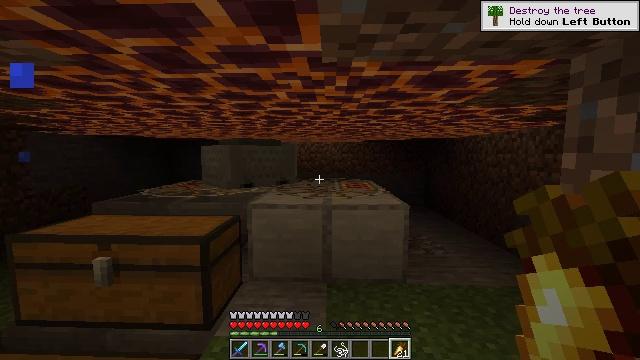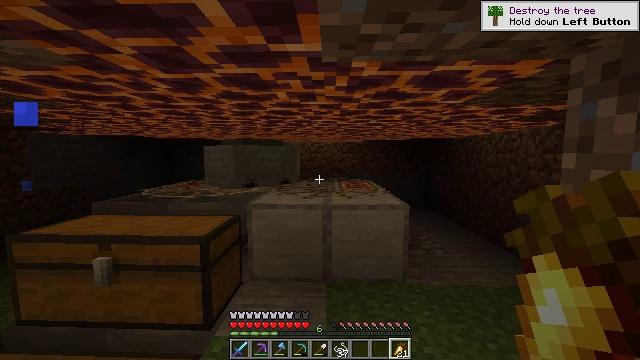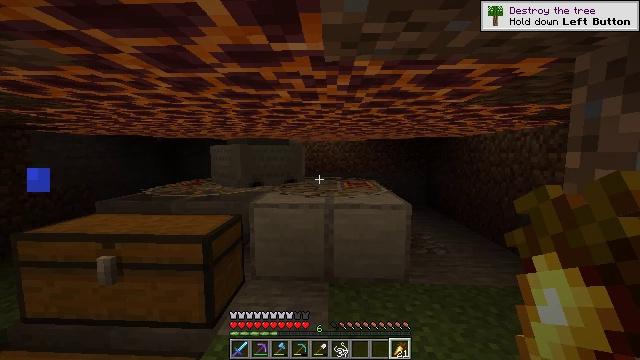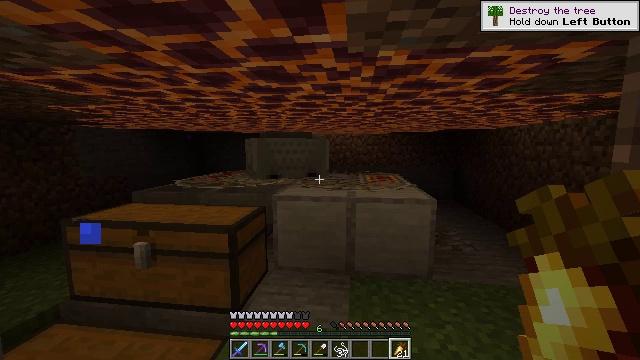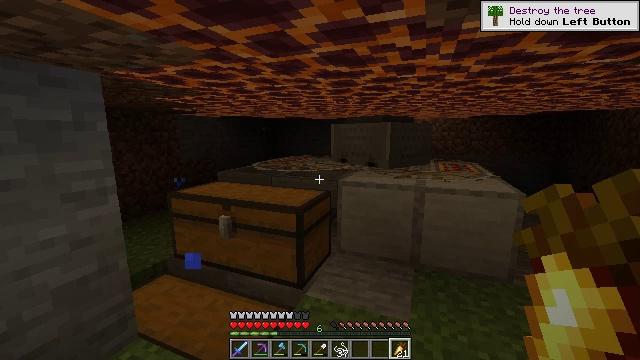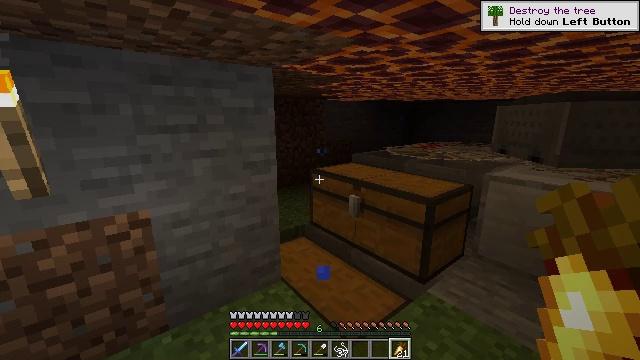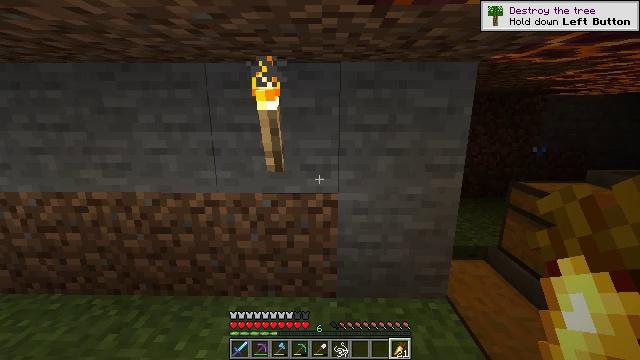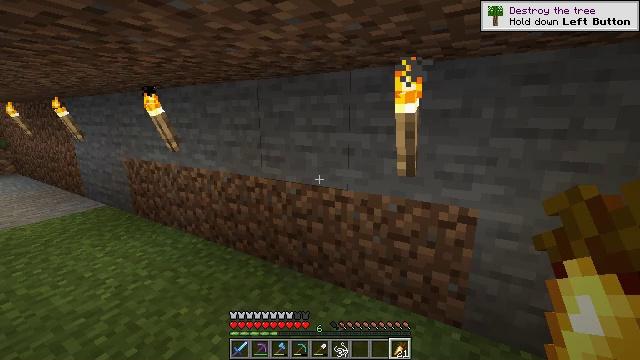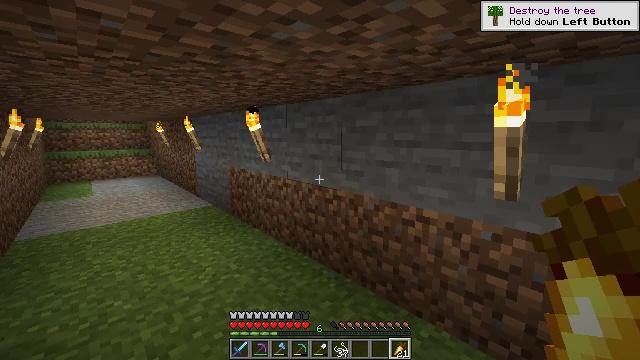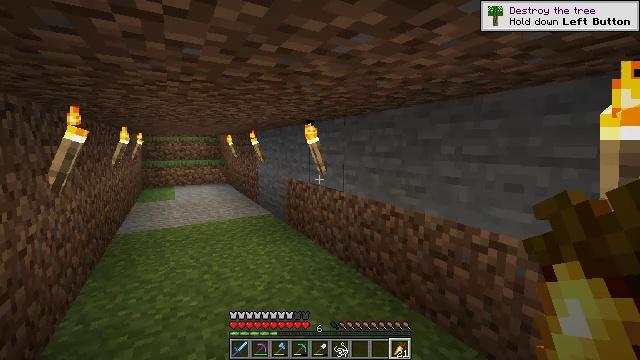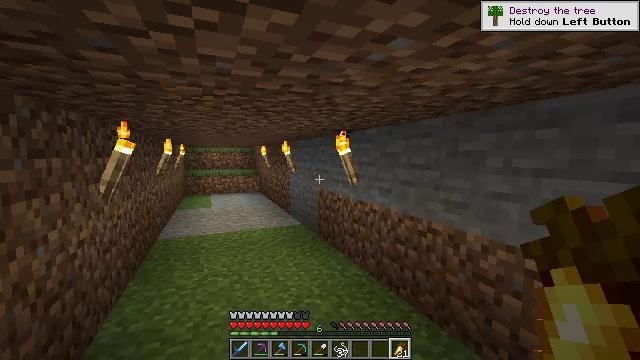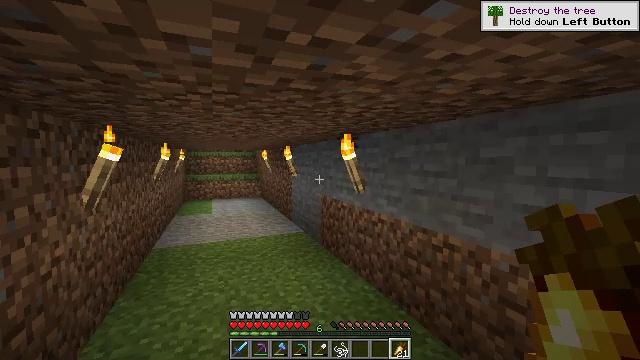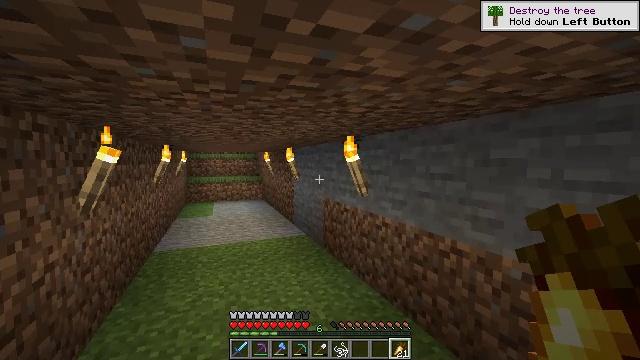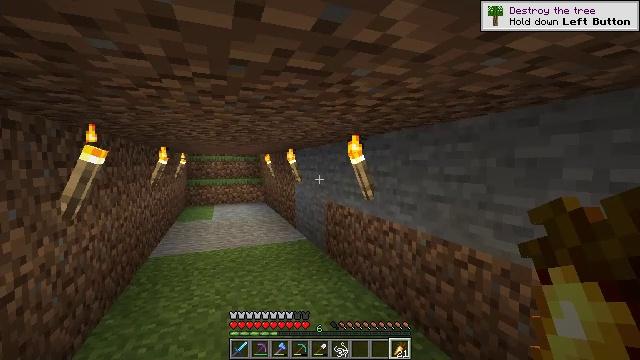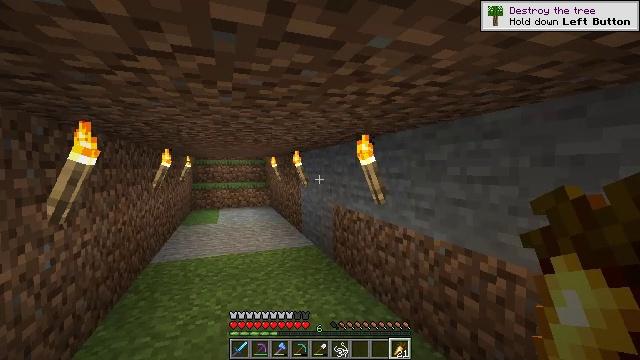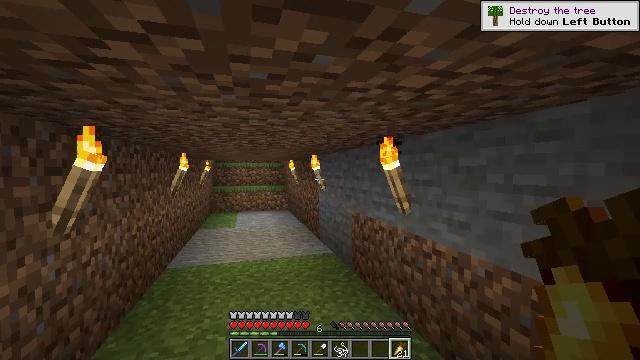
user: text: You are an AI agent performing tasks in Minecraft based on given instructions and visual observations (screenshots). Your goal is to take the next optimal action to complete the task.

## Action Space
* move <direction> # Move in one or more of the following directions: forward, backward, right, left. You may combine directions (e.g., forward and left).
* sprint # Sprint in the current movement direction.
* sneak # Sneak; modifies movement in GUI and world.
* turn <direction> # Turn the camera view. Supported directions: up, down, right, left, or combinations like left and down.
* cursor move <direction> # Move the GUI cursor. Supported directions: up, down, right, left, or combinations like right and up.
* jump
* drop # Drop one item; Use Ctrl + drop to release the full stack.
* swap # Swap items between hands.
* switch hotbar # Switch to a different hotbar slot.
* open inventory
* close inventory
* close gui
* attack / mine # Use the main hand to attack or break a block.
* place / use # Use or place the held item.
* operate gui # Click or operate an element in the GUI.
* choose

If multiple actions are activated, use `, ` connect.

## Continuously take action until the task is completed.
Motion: motion action
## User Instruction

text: Use the furnace to smelt stone into smooth stone.
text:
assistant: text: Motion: no_op
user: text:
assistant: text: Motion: no_op
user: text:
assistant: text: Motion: turn left and down
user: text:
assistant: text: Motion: turn left and down
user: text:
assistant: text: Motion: turn left and down
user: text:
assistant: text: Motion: turn left
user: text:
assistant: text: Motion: turn left
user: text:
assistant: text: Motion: turn left and up
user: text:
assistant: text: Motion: move forward, turn left and up
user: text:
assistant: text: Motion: move forward, turn left and up
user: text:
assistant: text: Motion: move forward
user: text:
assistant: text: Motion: move forward
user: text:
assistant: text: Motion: move forward
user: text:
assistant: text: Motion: move forward, turn left
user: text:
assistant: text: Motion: move forward, turn left
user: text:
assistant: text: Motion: move forward, turn left and up
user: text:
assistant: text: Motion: move forward, sprint, turn left
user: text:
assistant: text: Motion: move forward, sprint
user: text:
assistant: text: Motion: move forward, sprint
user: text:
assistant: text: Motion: move forward, sprint
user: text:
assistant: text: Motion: move forward
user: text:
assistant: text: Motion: move forward
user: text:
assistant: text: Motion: move forward
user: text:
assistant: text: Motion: move forward
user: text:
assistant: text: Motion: move forward
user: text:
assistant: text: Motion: move forward
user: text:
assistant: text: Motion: move forward
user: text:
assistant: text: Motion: move forward, turn left
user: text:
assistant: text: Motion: move forward, sprint, turn left
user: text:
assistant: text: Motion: move forward, sprint